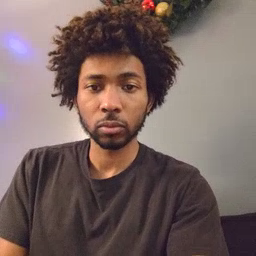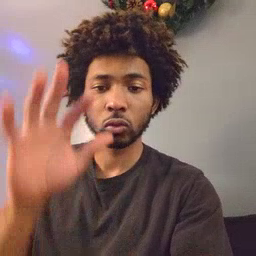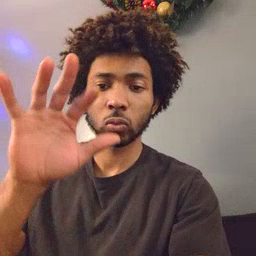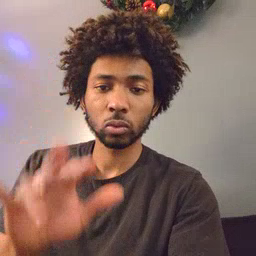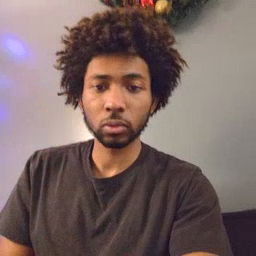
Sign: snow